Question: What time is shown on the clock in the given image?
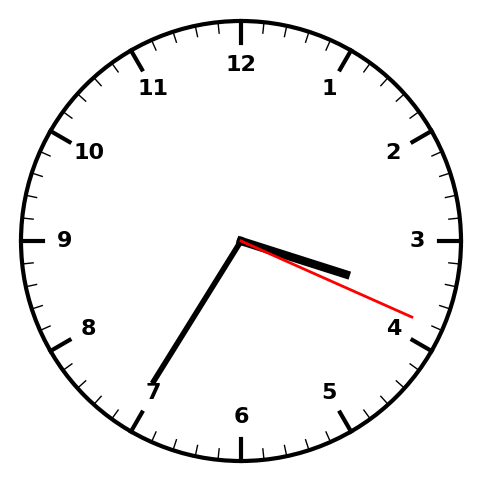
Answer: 03:35:19